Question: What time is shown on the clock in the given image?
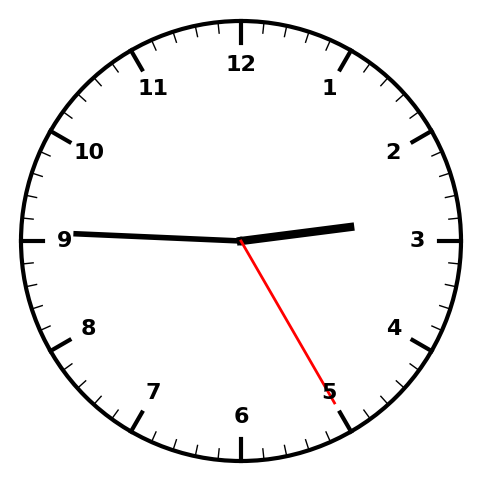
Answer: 02:45:25